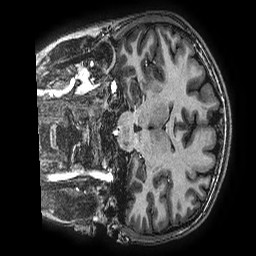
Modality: T1w
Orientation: coronal
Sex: female
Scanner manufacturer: ge
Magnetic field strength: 3 T
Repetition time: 0.00766 s
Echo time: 0.003476 s